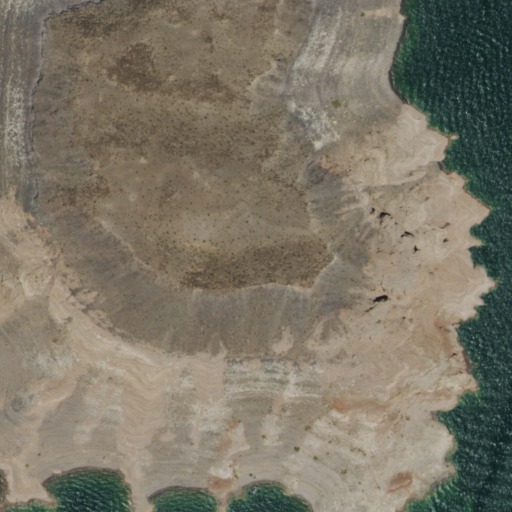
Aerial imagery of island in Nevada named Sentinel Island containing grassland, shrub, open water, barren land, and herbaceous wetlands